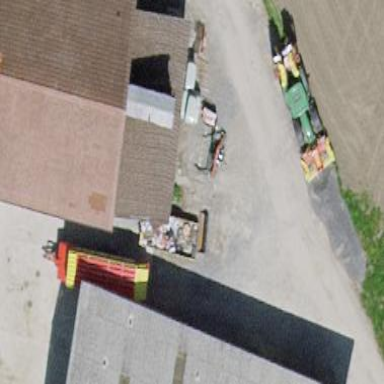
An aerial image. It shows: Farm auxiliary building.